Question: I've been working on trying to setup a blog archive for a blog site where the use clicks on a date and the corresponding posts appear. (see image) I understand I need to retrieve all my blog posts and sort by date, but the steps after that are foggy to me. Taking that data then sorting it by month/year and passing it to a template is the part I am having trouble with.
Can someone shed some light on what I am doing wrong or provide a simple working example?

What I have thus far:
'''
public function archiveAction()
{
$em = $this->getDoctrine()->getManager();
// $query = $em->getRepository('AcmeProjectBundle:Blog')
// ->findAll();
$blogs = $em->getRepository('AcmeProjectBundle:Blog')
->getLatestBlogs();
if (!$blogs) {
throw $this->createNotFoundException('Unable to find blog posts');
}
foreach ($blogs as $post) {
$year = $post->getCreated()->format('Y');
$month = $post->getCreated()->format('F');
$blogPosts[$year][$month][] = $post;
}
// exit(\Doctrine\Common\Util\Debug::dump($month));
return $this->render('AcmeProjectBundle:Default:archive.html.twig', array(
'blogPosts' => $blogPosts,
));
}
'''
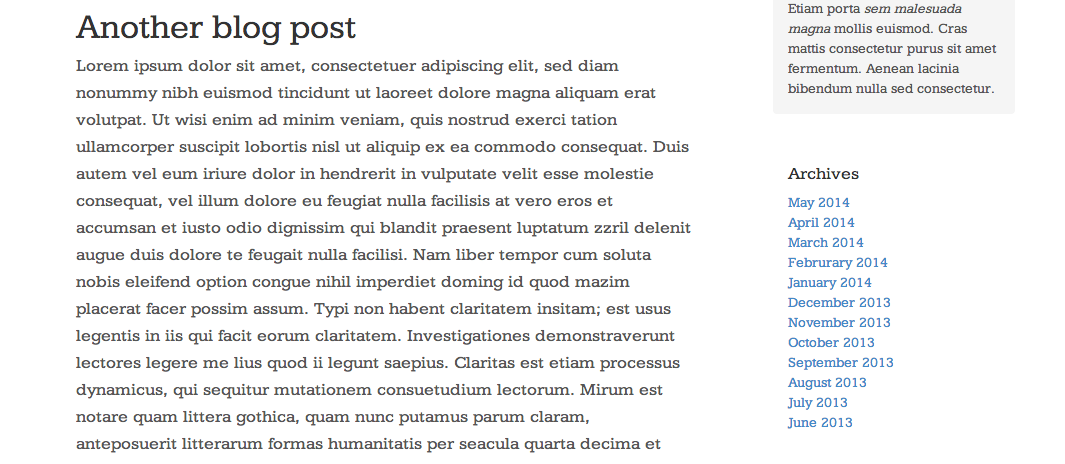
Answer: You want to tell your archiveAction which month was actually clicked, so you need to one or more parameters to it: <URL> Then when someone goes you myblog.com/archive/2014/04, they would see those posts.
Next, you want to show the posts for that month. For this you'll need to use the Doctrine Query builder. Here's one SO answer on it, but you can search around for some more that pertain to querying for dates. <URL>